Question: When creating a quick campaign in Dynamics CRM 4.0 the onload javascripts for appointment, phone call etc. (5 in total) are retrieved and run. In the onLoad scripts for these activity types we hide some fields, however these fields are not actually there when opening the Quick Campaign wizard, and the javascript throws an error.

FormType is 1 (meaning Create), and ObjectTypeCode is the type code for the javascript loaded, so none of these fields give me the context. How can I determine in the onLoad javascripts which setting/context I am in? Are there any global variables that indicate that the context is "Quick Campaign Wizard"?
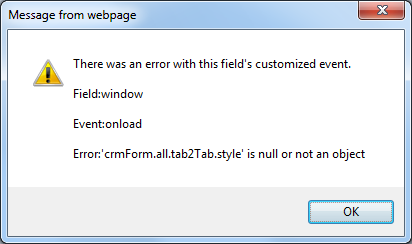
Answer: Edit the script and add a truth test before trying to access the properties of the null object
'''
crmForm.all.tab2Tab && crmForm.all.tab2Tab.style.bla='something';
'''